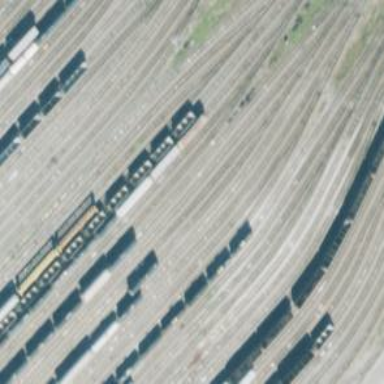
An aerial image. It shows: Railway yard.